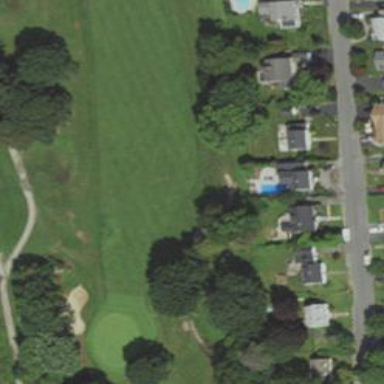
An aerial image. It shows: View of golf hole.